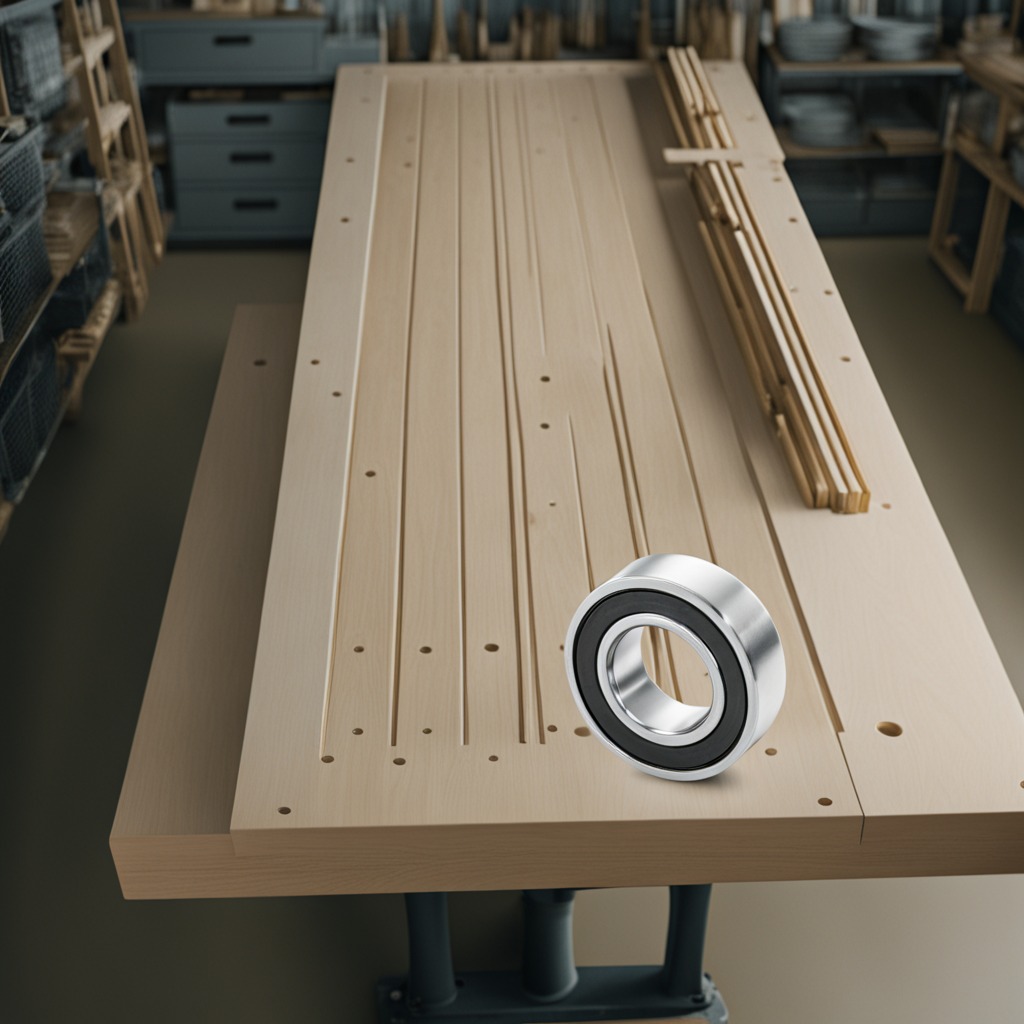
A metal ball bearing is lying on a workbench inside a coastal fishing gear workshop.